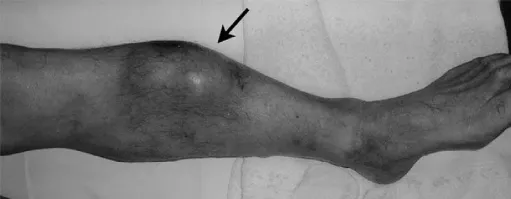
Mid-portion of the calf viewed from the anterior aspect. A bulging, non-tender and elastic hard mass was covered with the thin and atrophic skin.
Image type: radiology (x_ray)